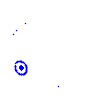
Particle: electron